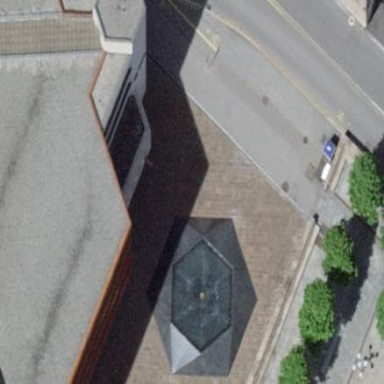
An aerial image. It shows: Beautiful fountain.